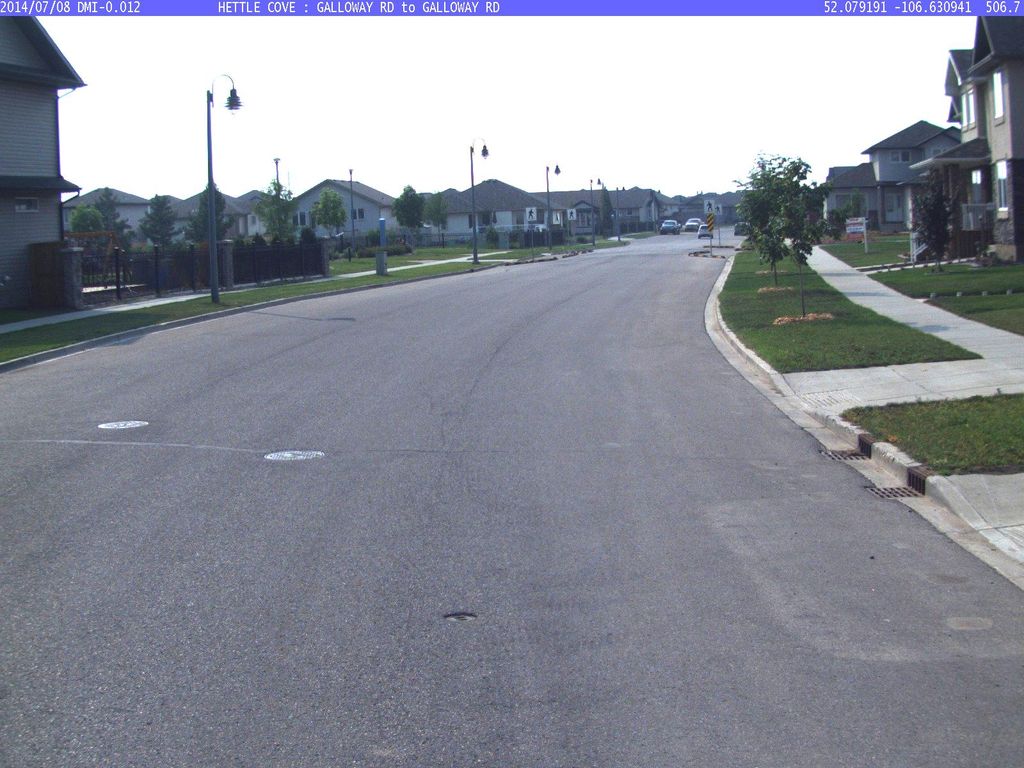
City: saskatoon